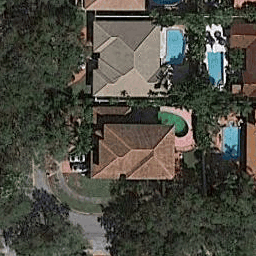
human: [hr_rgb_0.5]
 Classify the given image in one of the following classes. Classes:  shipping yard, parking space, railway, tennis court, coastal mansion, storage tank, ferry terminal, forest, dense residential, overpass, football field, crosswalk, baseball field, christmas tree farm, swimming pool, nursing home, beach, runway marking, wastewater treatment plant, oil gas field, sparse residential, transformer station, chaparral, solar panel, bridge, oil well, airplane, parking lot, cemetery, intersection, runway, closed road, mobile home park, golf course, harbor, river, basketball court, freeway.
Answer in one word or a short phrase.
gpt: coastal mansion